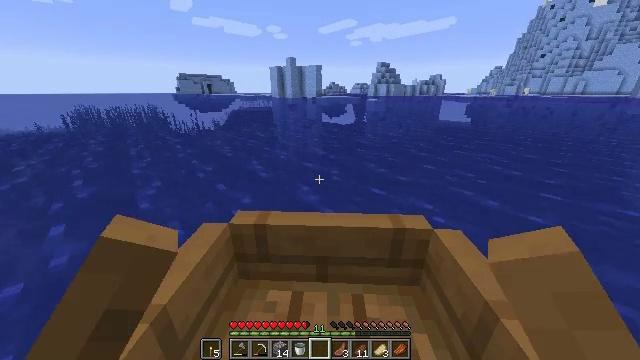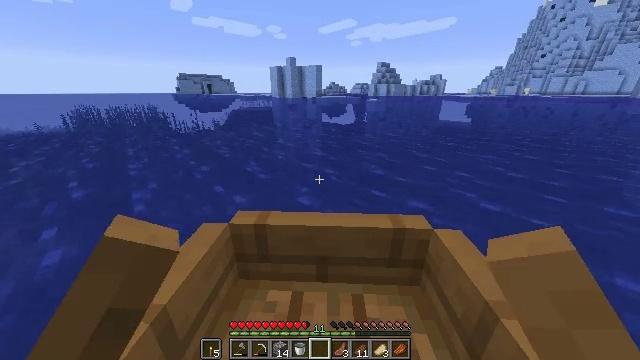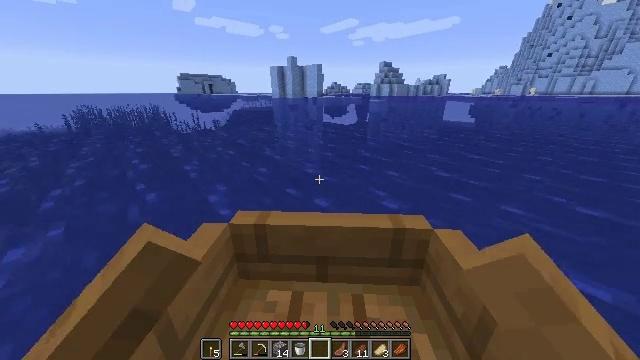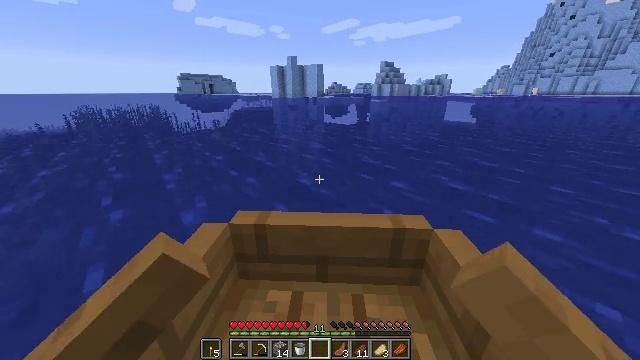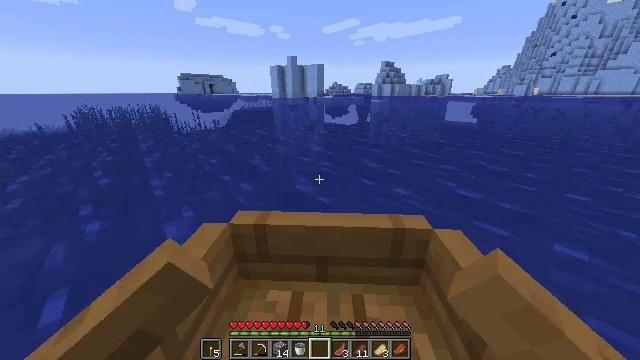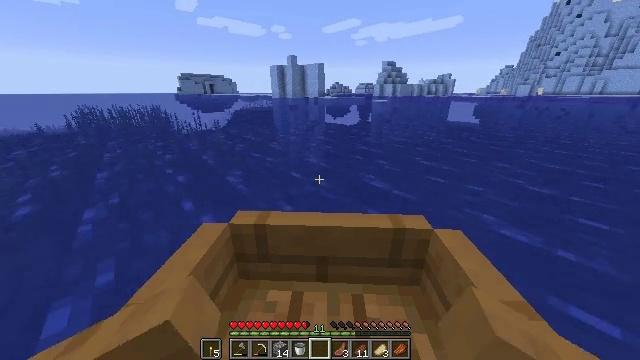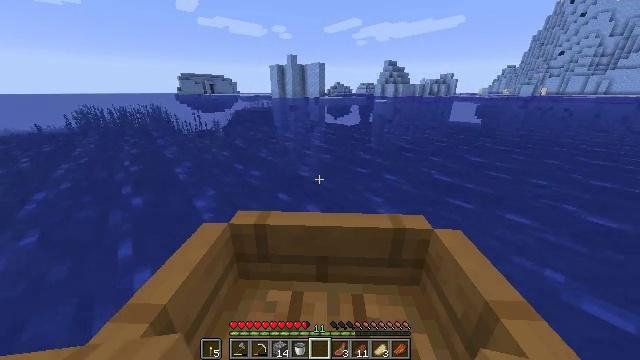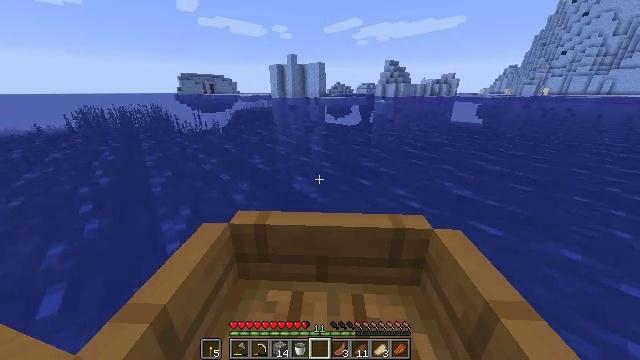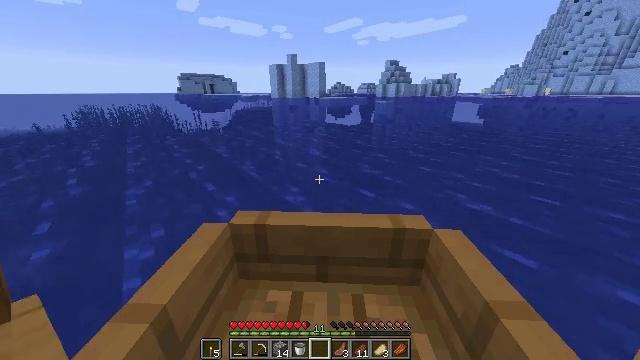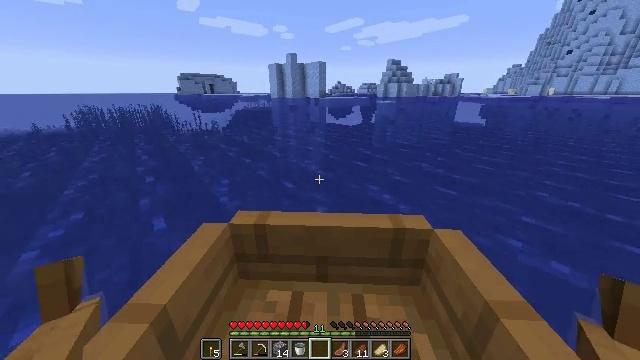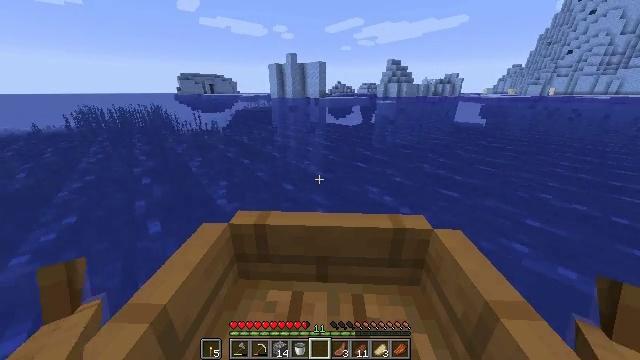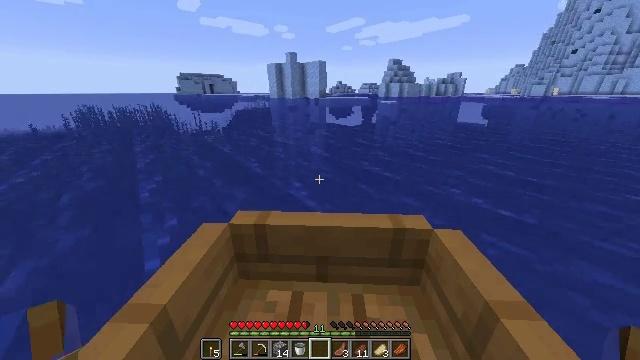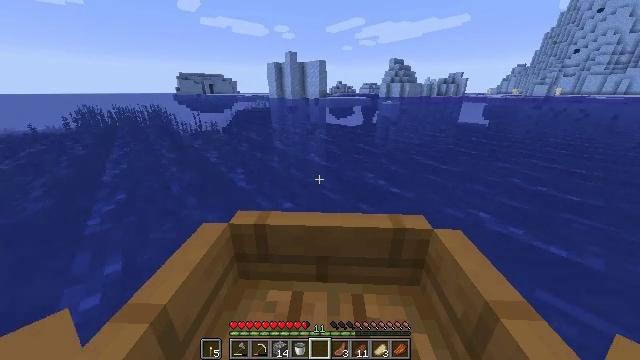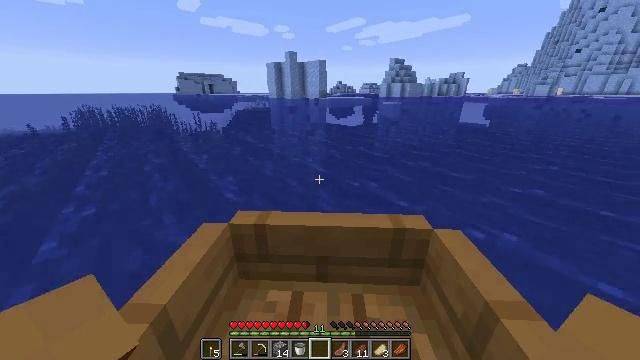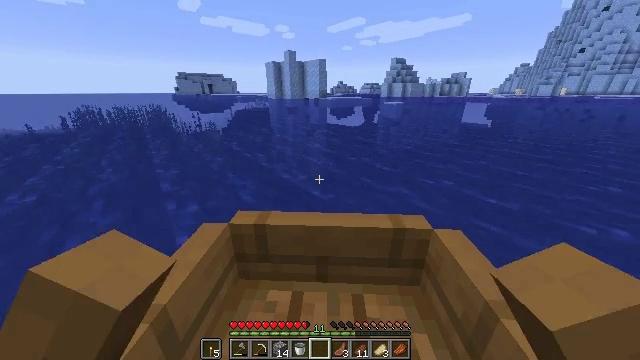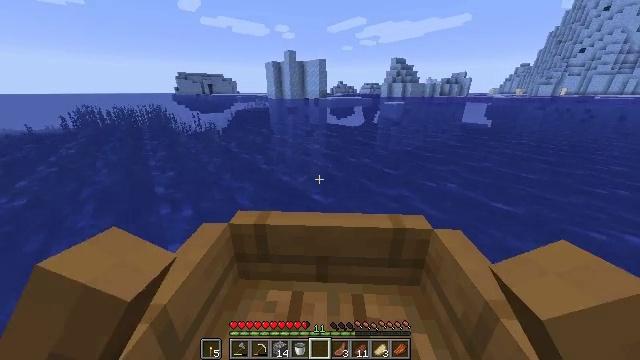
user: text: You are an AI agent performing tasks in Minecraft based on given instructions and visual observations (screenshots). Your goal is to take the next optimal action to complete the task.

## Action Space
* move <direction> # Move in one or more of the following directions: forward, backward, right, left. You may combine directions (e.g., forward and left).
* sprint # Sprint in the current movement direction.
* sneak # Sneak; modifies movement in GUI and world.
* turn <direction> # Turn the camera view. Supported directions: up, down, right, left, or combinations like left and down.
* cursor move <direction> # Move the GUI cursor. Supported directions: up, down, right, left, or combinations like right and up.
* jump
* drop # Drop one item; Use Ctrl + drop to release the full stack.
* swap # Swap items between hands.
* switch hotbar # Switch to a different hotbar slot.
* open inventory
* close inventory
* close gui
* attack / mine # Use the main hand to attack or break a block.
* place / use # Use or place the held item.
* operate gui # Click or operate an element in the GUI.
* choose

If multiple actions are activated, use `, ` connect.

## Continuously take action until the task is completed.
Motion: motion action
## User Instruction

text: Harvest the dead bush.
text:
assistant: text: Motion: move forward, sprint
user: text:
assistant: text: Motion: move forward, sprint
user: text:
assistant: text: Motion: move forward, sprint
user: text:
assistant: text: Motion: move forward, sprint
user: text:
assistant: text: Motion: move forward, sprint
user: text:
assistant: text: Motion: move forward, sprint
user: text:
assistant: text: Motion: move forward, sprint
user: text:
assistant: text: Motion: move forward, sprint
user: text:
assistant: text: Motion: move forward, sprint
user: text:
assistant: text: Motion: move forward, sprint
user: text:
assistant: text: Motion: move forward, sprint
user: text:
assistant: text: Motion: move forward, sprint
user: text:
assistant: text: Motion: move forward, sprint
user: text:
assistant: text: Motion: move forward, sprint
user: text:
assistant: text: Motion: move forward, sprint
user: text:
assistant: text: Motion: move forward, sprint
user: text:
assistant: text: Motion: move forward, sprint
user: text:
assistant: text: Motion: move forward, sprint
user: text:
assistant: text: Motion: move forward, sprint
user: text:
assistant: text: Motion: move forward, sprint
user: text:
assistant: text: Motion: move forward, sprint
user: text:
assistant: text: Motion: move forward, sprint
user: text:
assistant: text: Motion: move forward, sprint
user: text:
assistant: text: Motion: move forward, sprint
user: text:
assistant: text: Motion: move forward, sprint
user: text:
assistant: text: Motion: move forward, sprint
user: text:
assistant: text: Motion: move forward, sprint
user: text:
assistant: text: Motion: move forward, sprint
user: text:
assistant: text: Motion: move forward, sprint
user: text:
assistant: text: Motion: move forward, sprint